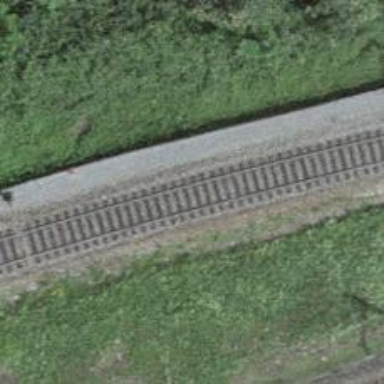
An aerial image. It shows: Railway track with contact lines for electrification.